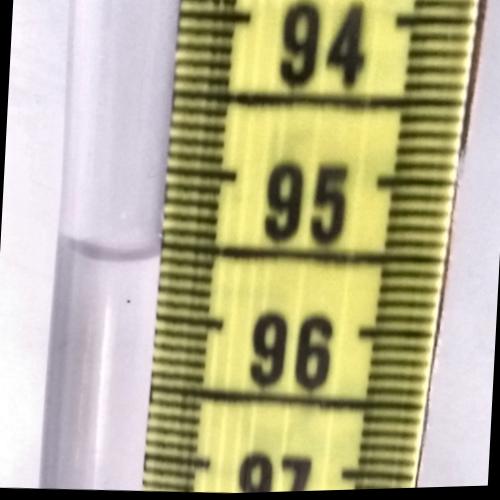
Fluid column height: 95.6 cm